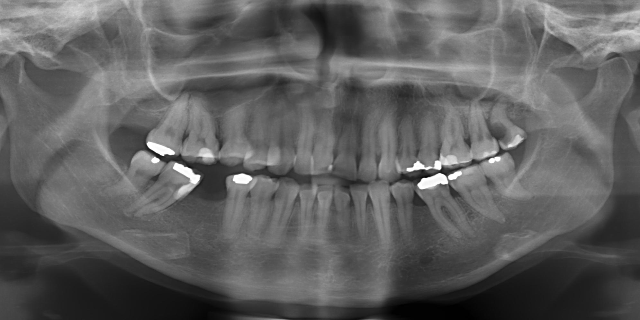
adult